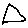
Label: triangle